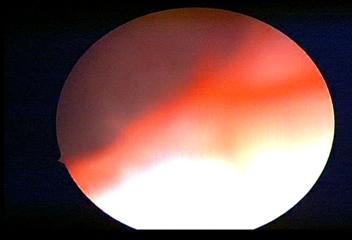
Modality: WLC
Class: Normal mucosa
Bladder cancer association: No